Aerial crown-view tile of a tropical tree (Barro Colorado Island, Panama), acquired 20250414:
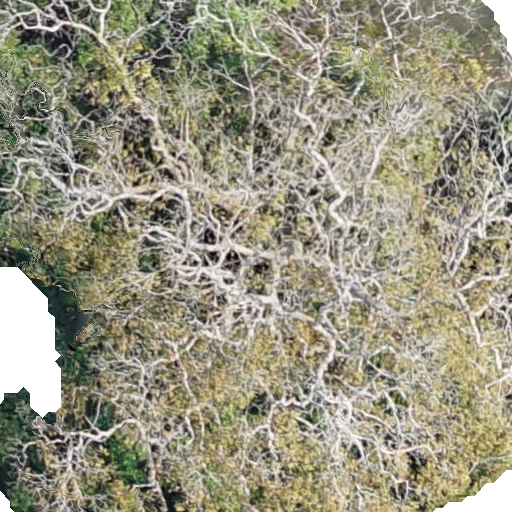
Species: Dipteryx oleifera
GBIF accepted scientific name: Dipteryx oleifera
Crown area: 604.409 m²